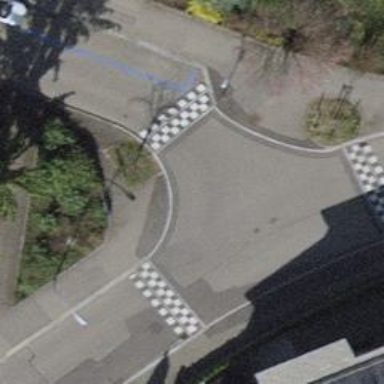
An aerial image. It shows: Traffic calming table.